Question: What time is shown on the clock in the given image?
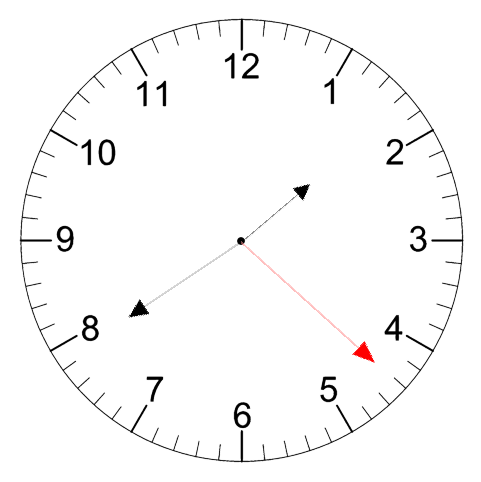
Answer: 01:39:22